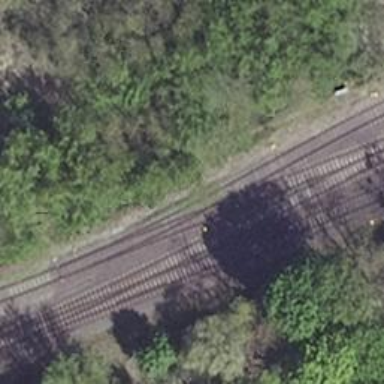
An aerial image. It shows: Railway switch.